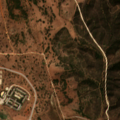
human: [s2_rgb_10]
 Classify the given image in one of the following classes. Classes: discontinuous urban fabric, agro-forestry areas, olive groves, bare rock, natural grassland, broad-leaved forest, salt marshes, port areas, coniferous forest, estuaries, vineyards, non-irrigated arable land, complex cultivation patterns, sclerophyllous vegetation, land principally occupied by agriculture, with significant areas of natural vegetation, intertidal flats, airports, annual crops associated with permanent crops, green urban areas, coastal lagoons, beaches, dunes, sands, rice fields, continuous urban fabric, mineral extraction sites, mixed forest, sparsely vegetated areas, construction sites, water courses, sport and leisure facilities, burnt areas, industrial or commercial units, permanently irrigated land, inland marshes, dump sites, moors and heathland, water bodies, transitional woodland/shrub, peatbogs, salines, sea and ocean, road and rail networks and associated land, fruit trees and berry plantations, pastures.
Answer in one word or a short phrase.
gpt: sport and leisure facilities, fruit trees and berry plantations, agro-forestry areas, broad-leaved forest, transitional woodland/shrub